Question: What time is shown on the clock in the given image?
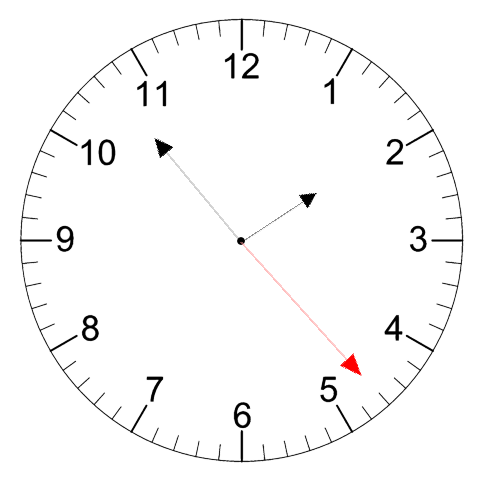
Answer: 01:53:23